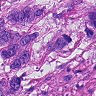
Metastatic tissue present: yes